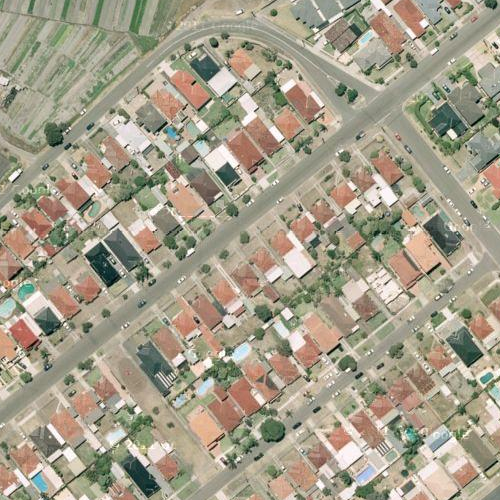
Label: sydney